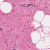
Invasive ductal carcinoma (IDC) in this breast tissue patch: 0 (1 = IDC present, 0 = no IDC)